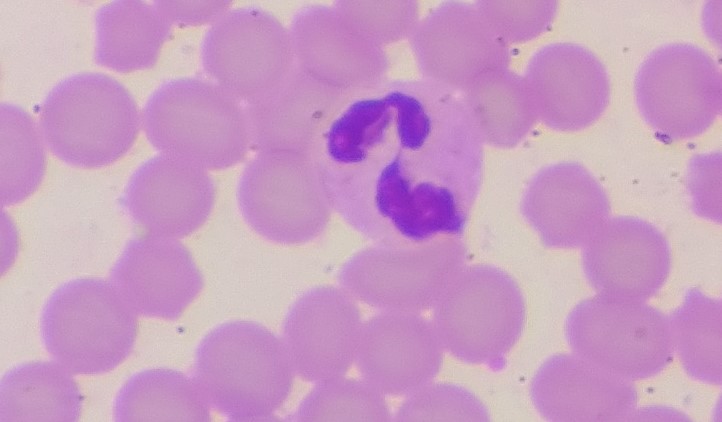
White blood cell type: Neutrophil